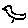
Label: bird